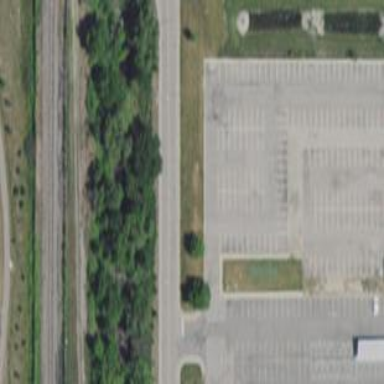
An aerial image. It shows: Parking area.